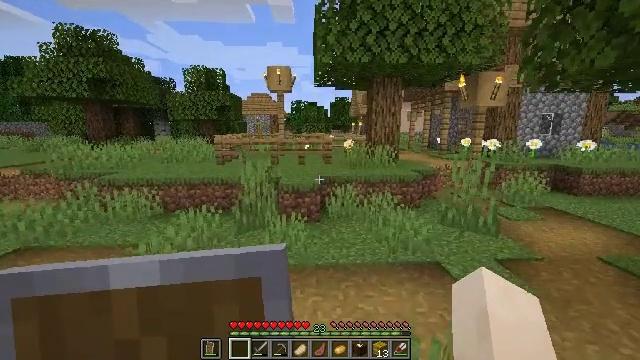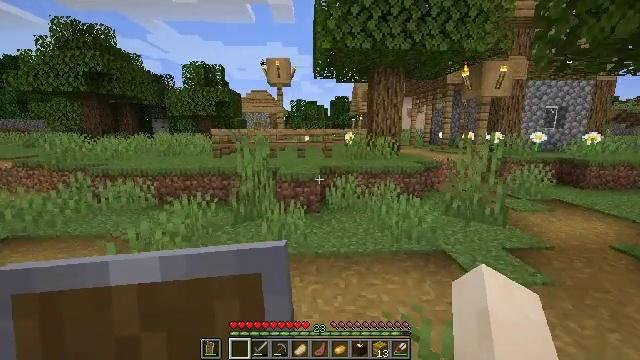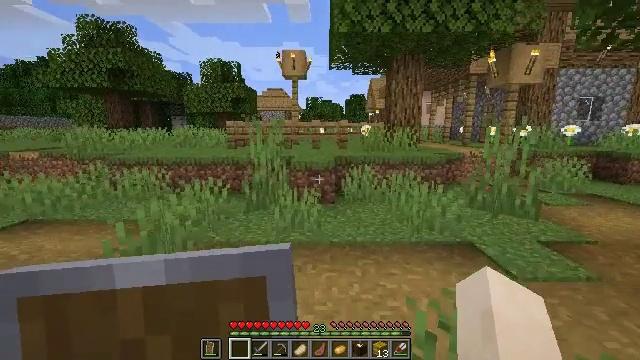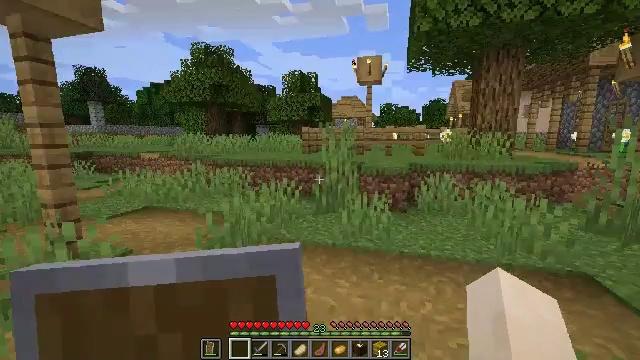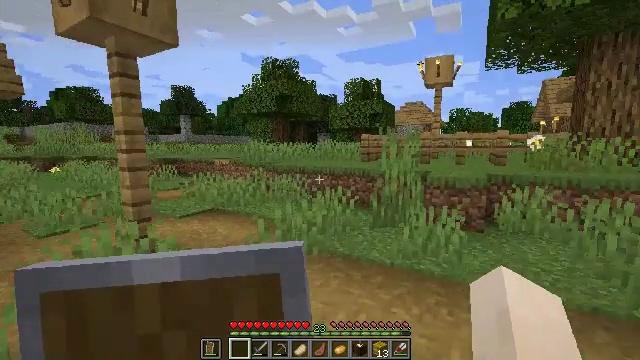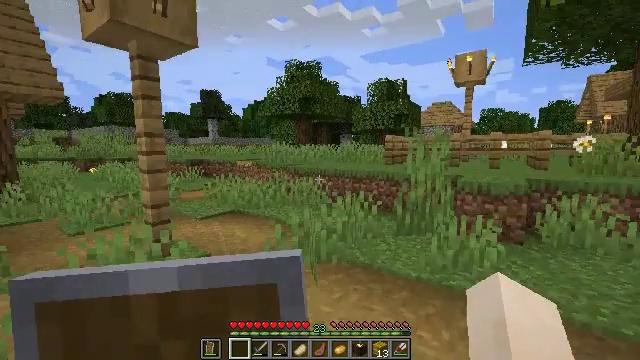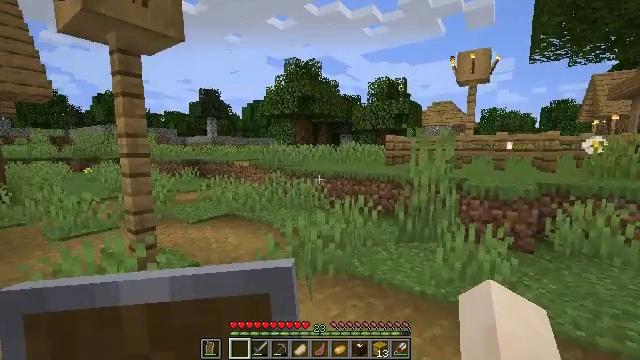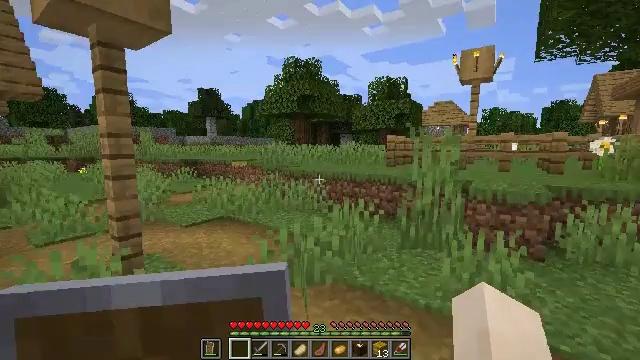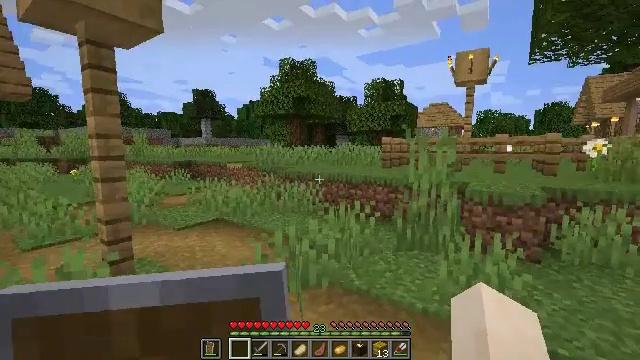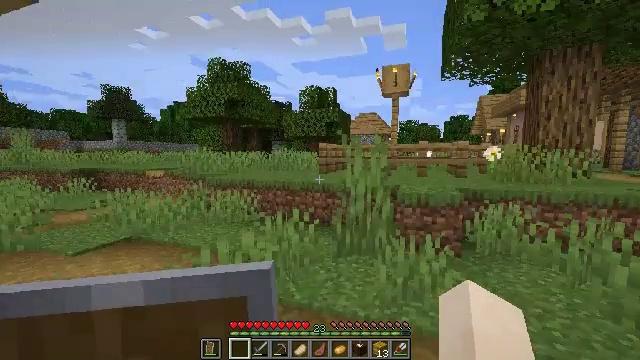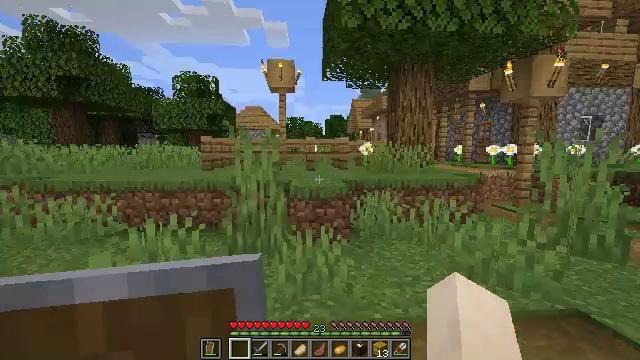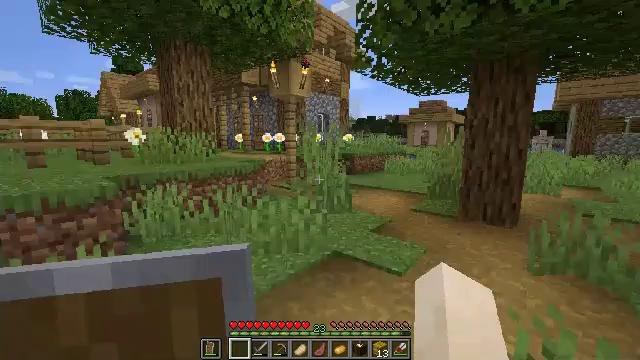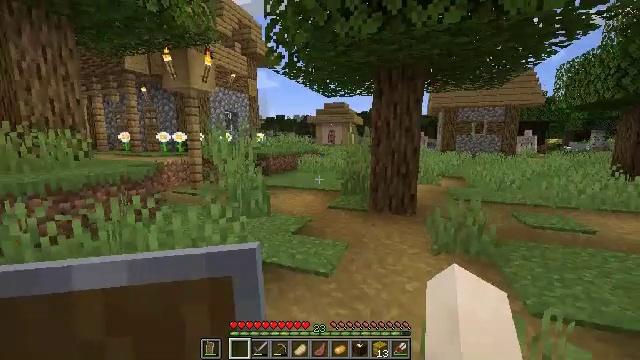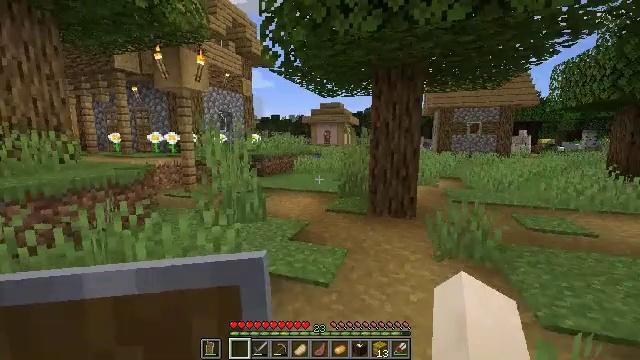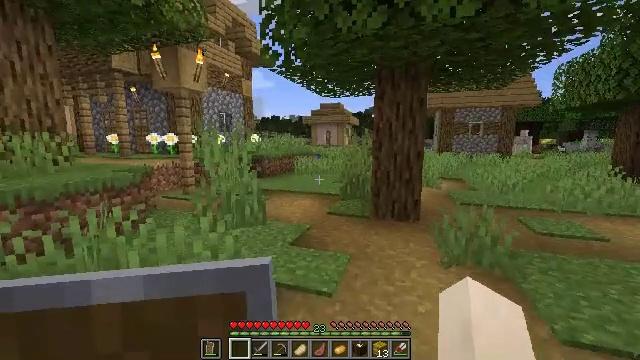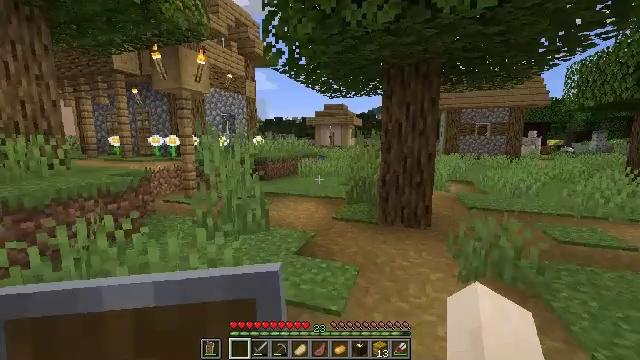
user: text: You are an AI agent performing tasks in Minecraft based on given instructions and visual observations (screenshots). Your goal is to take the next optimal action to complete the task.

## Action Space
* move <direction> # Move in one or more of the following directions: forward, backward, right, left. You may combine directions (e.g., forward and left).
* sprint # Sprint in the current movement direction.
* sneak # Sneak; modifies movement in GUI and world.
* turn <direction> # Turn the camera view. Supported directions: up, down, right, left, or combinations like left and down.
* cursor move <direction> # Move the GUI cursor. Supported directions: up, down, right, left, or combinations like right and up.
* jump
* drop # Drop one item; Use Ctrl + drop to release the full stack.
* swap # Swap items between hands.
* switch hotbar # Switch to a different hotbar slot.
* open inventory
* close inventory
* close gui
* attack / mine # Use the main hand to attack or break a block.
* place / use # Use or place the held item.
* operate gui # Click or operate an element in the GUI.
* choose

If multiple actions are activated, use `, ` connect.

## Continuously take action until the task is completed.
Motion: motion action
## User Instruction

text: Break the cobblestone stairs for materials.
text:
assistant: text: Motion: move forward
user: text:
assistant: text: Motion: move forward, turn left
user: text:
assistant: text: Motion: move forward, turn left and up
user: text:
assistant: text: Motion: move forward, turn left and up
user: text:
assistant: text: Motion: move forward, turn left
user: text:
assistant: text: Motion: move forward
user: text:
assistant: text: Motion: move forward
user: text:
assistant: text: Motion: move forward
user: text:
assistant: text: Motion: move forward, turn right and up
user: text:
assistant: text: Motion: move forward, turn right and down
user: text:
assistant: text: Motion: move forward, turn right and down
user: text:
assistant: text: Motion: move forward, turn right
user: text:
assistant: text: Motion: move forward, turn right
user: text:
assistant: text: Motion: move forward
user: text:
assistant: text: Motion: move forward
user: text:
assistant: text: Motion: move forward
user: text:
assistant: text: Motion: move forward
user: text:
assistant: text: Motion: move forward
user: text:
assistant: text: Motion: move forward
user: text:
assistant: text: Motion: move forward
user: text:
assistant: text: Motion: move forward
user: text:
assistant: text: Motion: move forward
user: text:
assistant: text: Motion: move forward
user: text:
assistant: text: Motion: move forward
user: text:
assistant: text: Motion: move forward
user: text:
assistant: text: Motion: move forward
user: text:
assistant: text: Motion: move forward
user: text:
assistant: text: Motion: move forward
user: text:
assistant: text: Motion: move forward
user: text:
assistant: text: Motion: move forward